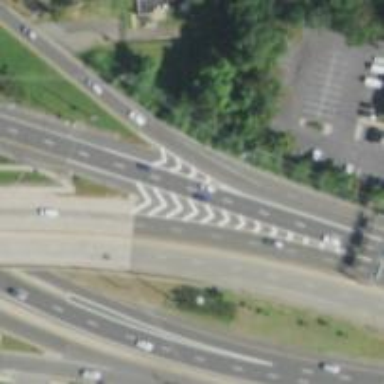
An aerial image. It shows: Trunk link highway.